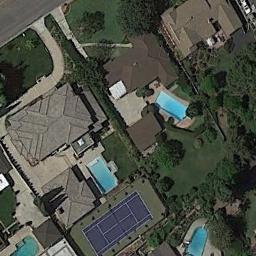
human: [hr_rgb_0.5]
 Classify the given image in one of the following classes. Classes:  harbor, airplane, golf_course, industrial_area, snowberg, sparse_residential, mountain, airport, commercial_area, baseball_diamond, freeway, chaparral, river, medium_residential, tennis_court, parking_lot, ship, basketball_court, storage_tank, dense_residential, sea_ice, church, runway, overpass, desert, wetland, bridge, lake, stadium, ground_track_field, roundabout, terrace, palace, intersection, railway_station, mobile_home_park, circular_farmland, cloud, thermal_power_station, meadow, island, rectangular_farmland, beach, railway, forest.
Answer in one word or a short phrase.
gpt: tennis_court